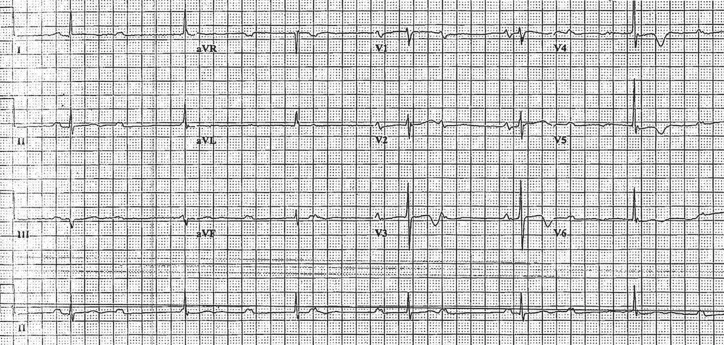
Electrocardiogram at age 61 demonstrating sinus rhythm, atrial rate 60-70, with complete AV block and narrow QRS, ventricular rate 38. Note the intra-atrial conduction abnormality.
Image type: electrography (ekg)